Question: I need a shape like the following:

I made one using a single container and CSS3 pseudo classes:
'''
.overlay-flap {
width: 70px;
display: inline-block;
background-color: #fff;
-webkit-box-shadow: 0 2px 0 rgba(0, 0, 0, 0.15);
-moz-box-shadow: 0 2px 0 rgba(0, 0, 0, 0.15);
box-shadow: 0 2px 0 rgba(0, 0, 0, 0.15);
font-size: 14px;
text-align: center;
-webkit-border-radius: 0 0 10px 10px;
-moz-border-radius: 0 0 10px 10px;
-khtml-border-radius: 0 0 10px 10px;
border-radius: 0 0 10px 10px;
position: relative;
top: -10px;
}
.overlay-flap:before,
.overlay-flap:after {
content: "";
display: inline-block;
position: absolute;
top: -6px;
z-index: -1;
background-color: #fff;
-webkit-box-shadow: 0 0 5px rgba(0, 0, 0, 0.5);
-moz-box-shadow: 0 0 5px rgba(0, 0, 0, 0.5);
box-shadow: 0 0 5px rgba(0, 0, 0, 0.5);
}
.overlay-flap:before {
width: 11px;
height: 23px;
-webkit-transform: rotate(-35deg) scale(1) skew(1deg) translate(0);
-moz-transform: rotate(-35deg) scale(1) skew(1deg) translate(0);
-o-transform: rotate(-35deg) scale(1) skew(1deg) translate(0);
-ms-transform: rotate(-35deg) scale(1) skew(1deg) translate(0);
transform: rotate(-35deg) scale(1) skew(1deg) translate(0);
left: -4px;
}
.overlay-flap:after {
width: 11px;
height: 23px;
-webkit-transform: rotate(35deg) scale(1) skew(1deg) translate(0);
-moz-transform: rotate(35deg) scale(1) skew(1deg) translate(0);
-o-transform: rotate(35deg) scale(1) skew(1deg) translate(0);
-ms-transform: rotate(35deg) scale(1) skew(1deg) translate(0);
transform: rotate(35deg) scale(1) skew(1deg) translate(0);
right: -4px;
}
'''
'''
<div class="overlay-flap">content</div>
'''
How can I make it the way I want, a bit curvy on the both sides? It'd be better if we can stick with a single container (HTML element).
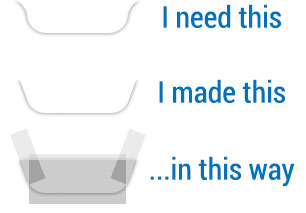
Answer: How about this i used svg
'''
<svg width="300" height="200">
<path d="m 20 20 q 30 15 30 30 l 0 100 h 150 v -100 q 0 -15 30 -30">
'''
If you don't want fill try this
'''
<svg width="300" height="200">
<path d="m 20 20 q 30 15 30 30 l 0 100 h 150 v -100 q 0 -15 30 -30" fill="none" stroke="grey">
'''